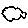
Label: cloud